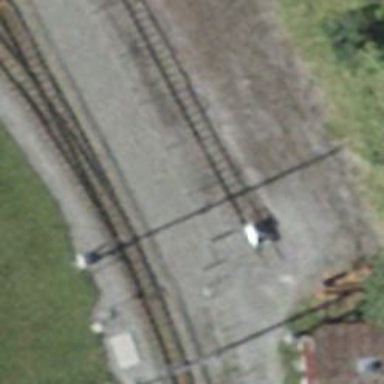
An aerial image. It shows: Railway buffer stop.